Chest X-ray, PA view. Patient: 58 years old, sex F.
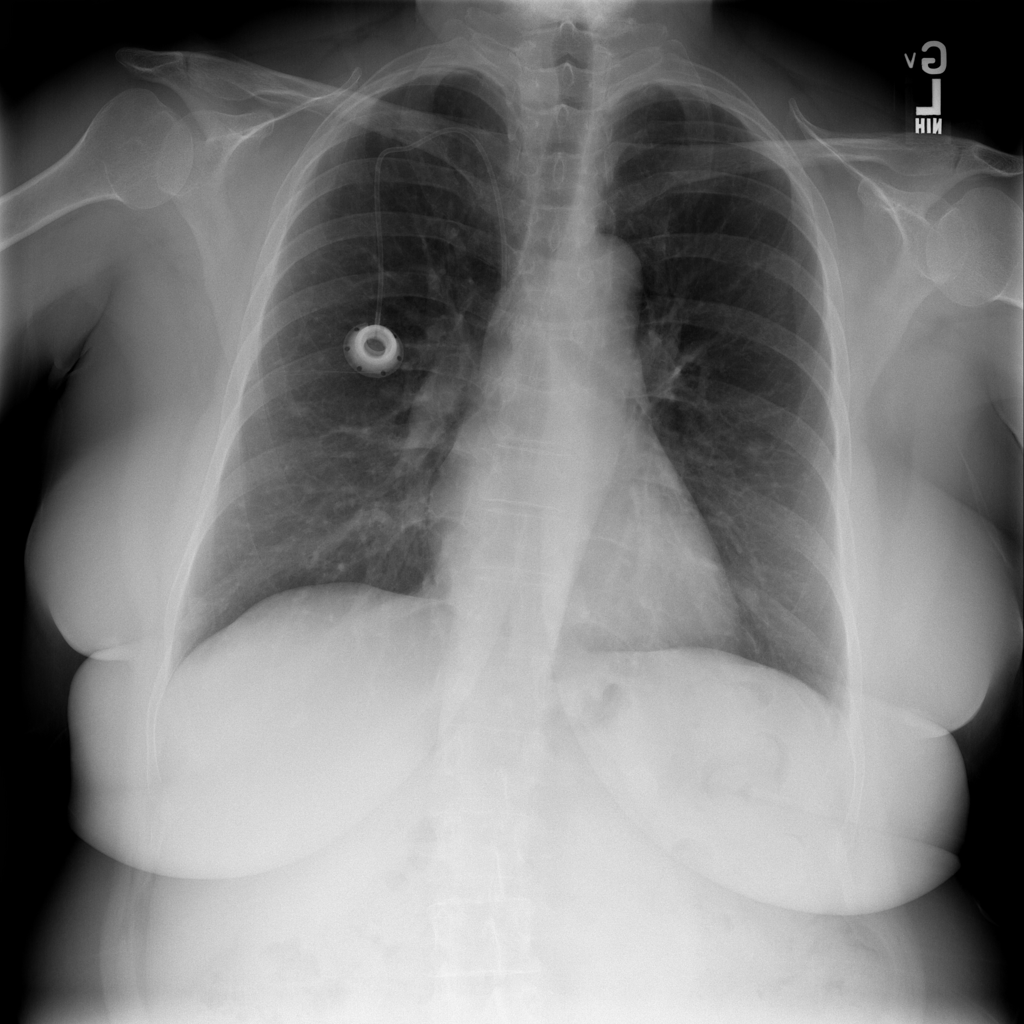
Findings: No Finding